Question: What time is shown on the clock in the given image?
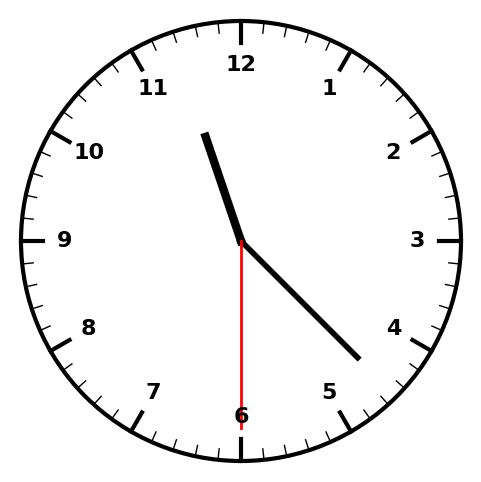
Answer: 11:22:30